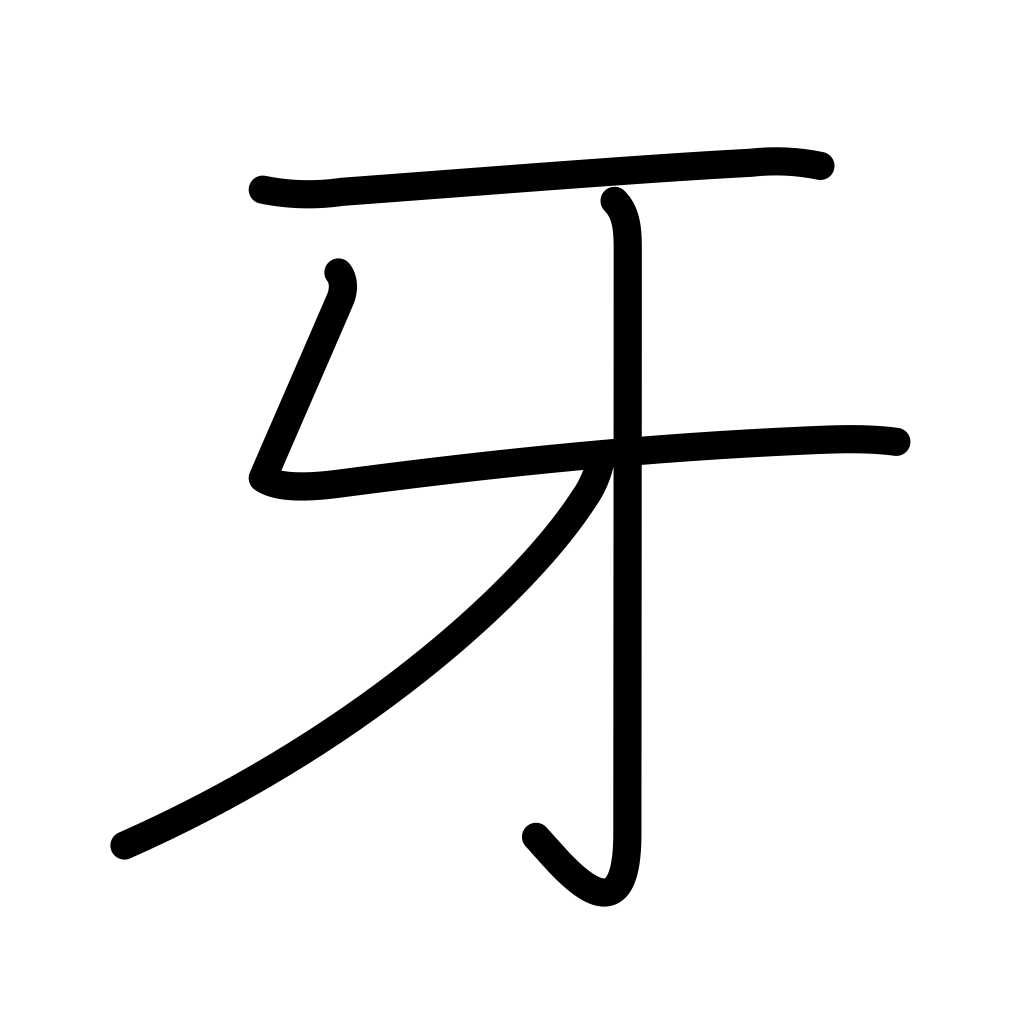
Meaning: tusk, fang